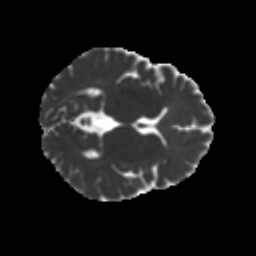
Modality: MD
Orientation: axial
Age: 34
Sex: female
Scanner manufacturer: ge
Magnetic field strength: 3 T
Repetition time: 7.8 s
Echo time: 0.0606 s